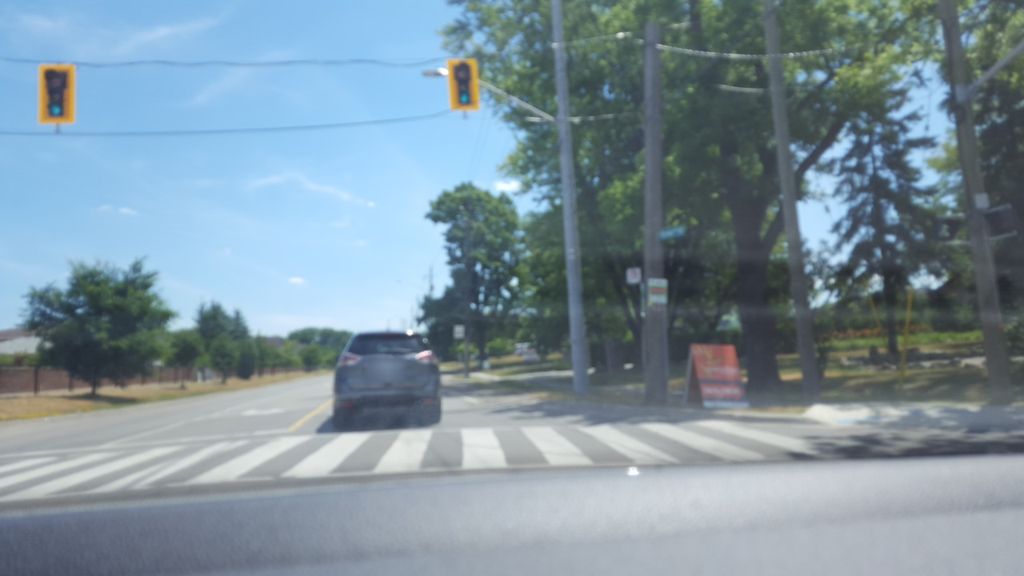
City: hamilton